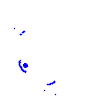
Particle: pion